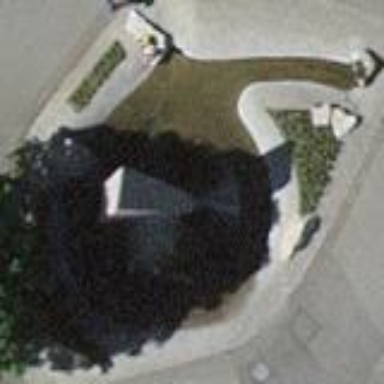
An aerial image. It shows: Beautiful fountain.